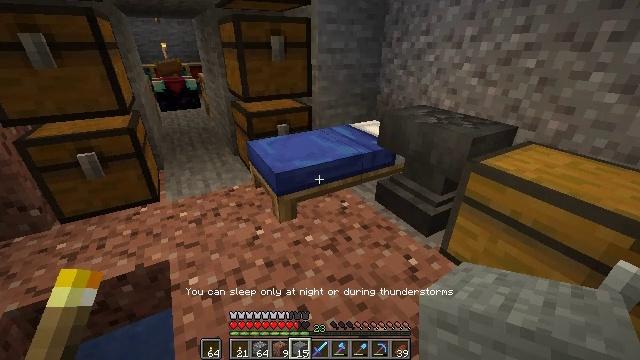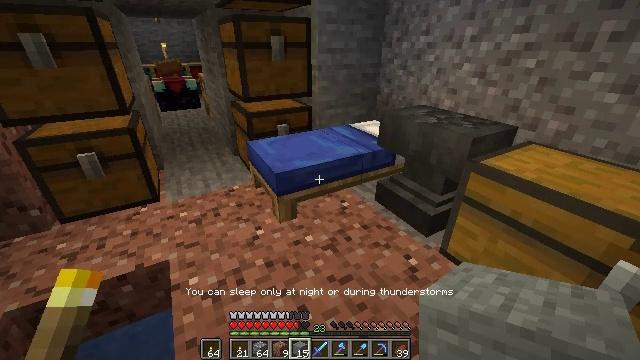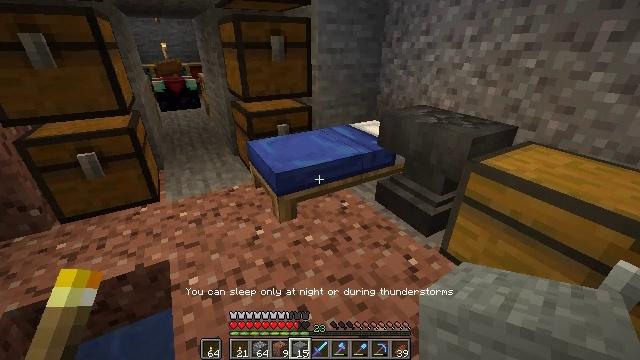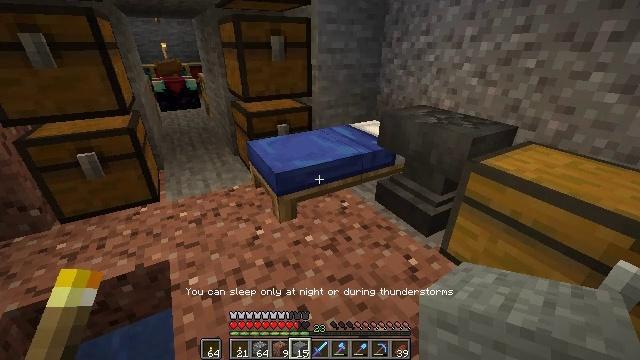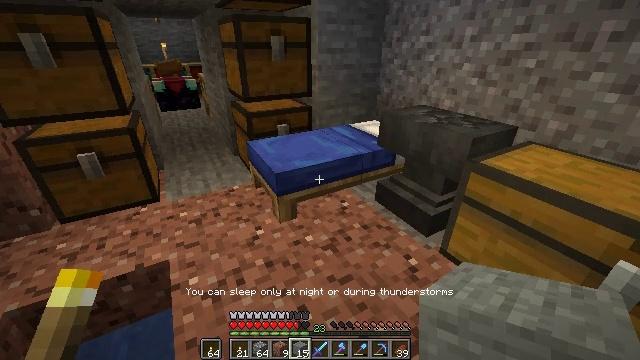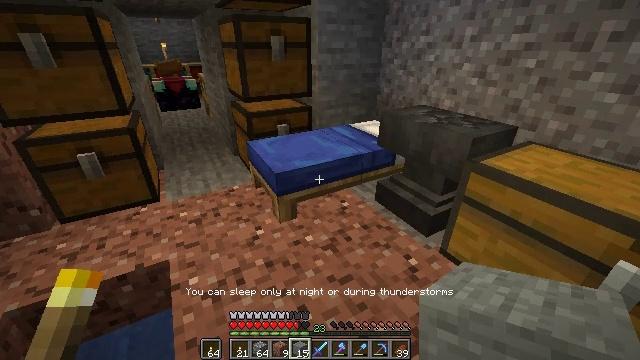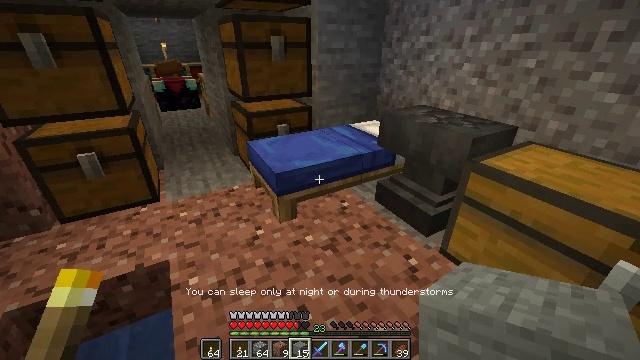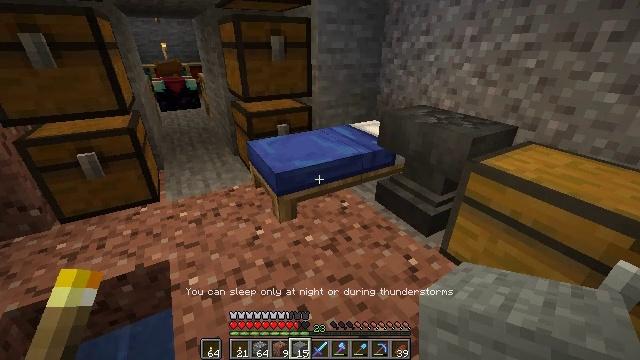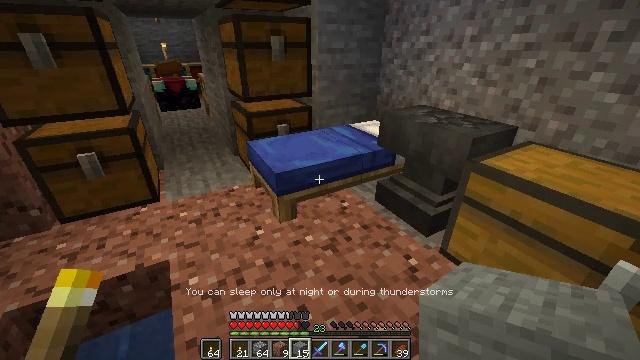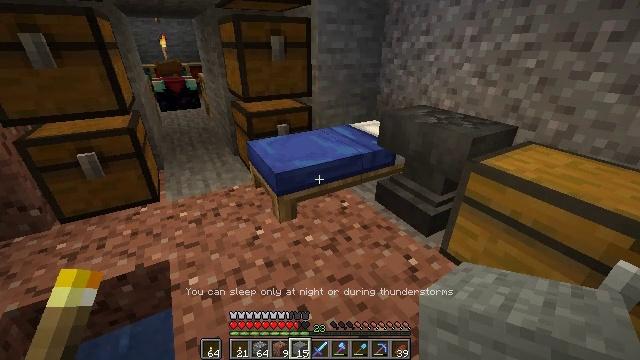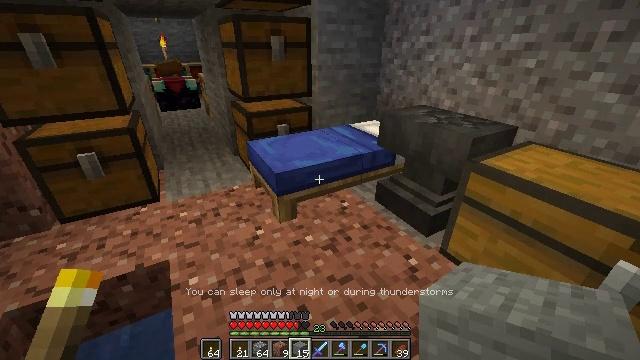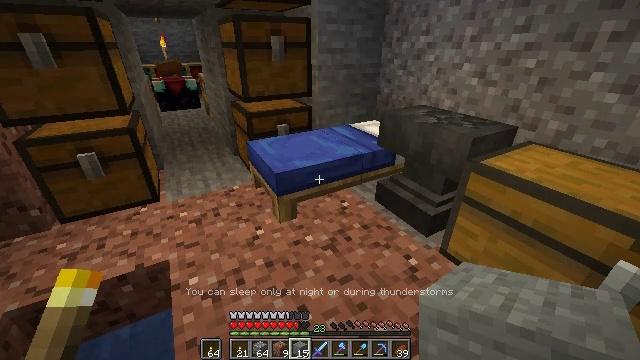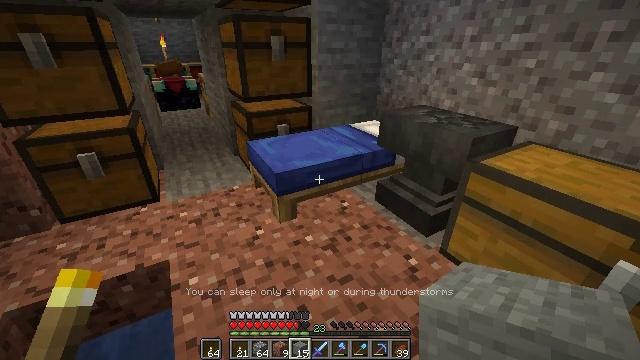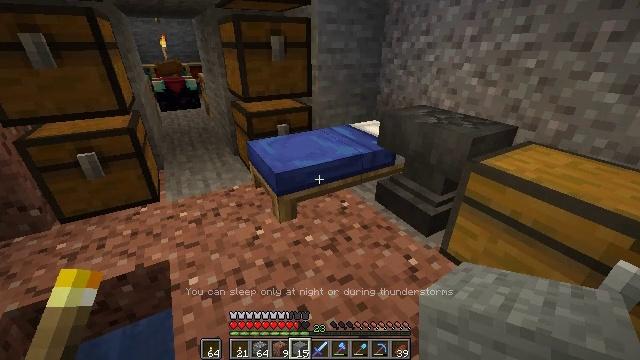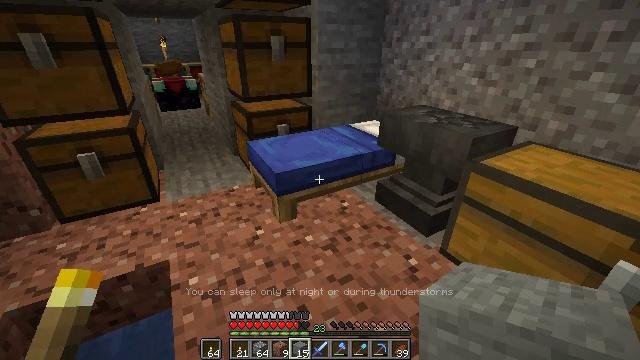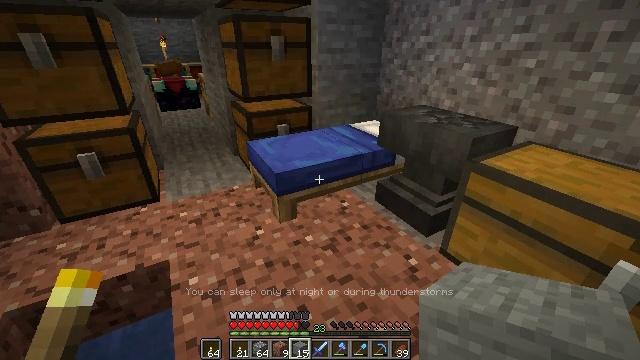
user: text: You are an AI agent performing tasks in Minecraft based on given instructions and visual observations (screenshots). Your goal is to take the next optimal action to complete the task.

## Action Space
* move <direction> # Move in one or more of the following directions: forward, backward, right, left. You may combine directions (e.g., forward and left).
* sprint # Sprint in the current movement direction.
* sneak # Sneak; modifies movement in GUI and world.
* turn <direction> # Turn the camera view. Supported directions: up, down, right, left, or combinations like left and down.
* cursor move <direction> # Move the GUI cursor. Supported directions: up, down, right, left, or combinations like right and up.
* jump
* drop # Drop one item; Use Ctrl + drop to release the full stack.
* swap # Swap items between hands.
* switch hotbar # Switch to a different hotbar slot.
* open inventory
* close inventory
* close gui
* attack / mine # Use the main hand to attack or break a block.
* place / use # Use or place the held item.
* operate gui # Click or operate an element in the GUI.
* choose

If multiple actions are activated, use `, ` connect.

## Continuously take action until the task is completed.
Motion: motion action
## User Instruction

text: Remove the jungle slab block.
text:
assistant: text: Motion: no_op
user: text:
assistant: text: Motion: no_op
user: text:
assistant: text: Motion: no_op
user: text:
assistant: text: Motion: no_op
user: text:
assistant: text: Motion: no_op
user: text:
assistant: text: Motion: no_op
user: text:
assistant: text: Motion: no_op
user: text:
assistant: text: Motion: no_op
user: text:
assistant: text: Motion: no_op
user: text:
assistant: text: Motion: no_op
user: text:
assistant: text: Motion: no_op
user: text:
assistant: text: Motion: no_op
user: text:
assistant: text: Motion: no_op
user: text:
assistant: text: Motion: no_op
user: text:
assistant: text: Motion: no_op
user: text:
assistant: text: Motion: no_op
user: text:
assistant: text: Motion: no_op
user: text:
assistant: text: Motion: no_op
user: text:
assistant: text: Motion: no_op
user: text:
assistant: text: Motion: no_op
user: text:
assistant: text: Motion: no_op
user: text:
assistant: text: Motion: no_op
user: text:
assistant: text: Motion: no_op
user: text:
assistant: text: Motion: no_op
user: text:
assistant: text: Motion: no_op
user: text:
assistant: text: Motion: no_op
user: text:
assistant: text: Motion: no_op
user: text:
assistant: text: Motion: no_op
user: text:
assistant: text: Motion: no_op
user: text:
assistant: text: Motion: no_op